Question: I am trying to add a Web Reference, using local WSDL/XSD files.
Unfortunately whenever I try, I get the exception below:

Am I doing something wrong?
It works with online web services.
Here is the full exception:
'''
System.InvalidCastException: Cannot cast from source type to destination type.
at System.Xml.Serialization.XmlSchemaImporter.CollectAttributeUsesNonOverlap (System.Xml.Schema.XmlSchemaObjectCollection src, System.Xml.Serialization.ClassMap map) [0x00000] in <filename unknown>:0
at System.Xml.Serialization.XmlSchemaImporter.ImportAttributes (System.Xml.XmlQualifiedName typeQName, System.Xml.Serialization.ClassMap cmap, System.Xml.Schema.XmlSchemaObjectCollection atts, System.Xml.Schema.XmlSchemaAnyAttribute anyat, System.Xml.Serialization.CodeIdentifiers classIds) [0x00000] in <filename unknown>:0
at System.Xml.Serialization.XmlSchemaImporter.ImportMembersMappingComposite (System.Xml.Schema.XmlSchemaComplexType stype, System.Xml.XmlQualifiedName refer) [0x00000] in <filename unknown>:0
at System.Xml.Serialization.XmlSchemaImporter.ImportMembersMapping (System.Xml.XmlQualifiedName name) [0x00000] in <filename unknown>:0
at System.ServiceModel.Description.XmlSerializerMessageContractImporterInternal.ImportPartsBySchemaElement (System.Xml.XmlQualifiedName qname, System.Collections.Generic.List'1 parts, System.Web.Services.Description.Message msg, System.Web.Services.Description.MessagePart msgPart) [0x00000] in <filename unknown>:0
at System.ServiceModel.Description.MessageContractImporterInternal.resolveMessage (System.Web.Services.Description.Message msg, System.ServiceModel.Description.MessageBodyDescription body, System.Collections.Generic.List'1 parts) [0x00000] in <filename unknown>:0
at System.ServiceModel.Description.MessageContractImporterInternal.DoImportContract () [0x00000] in <filename unknown>:0
at System.ServiceModel.Description.MessageContractImporterInternal.ImportContract (System.ServiceModel.Description.WsdlImporter importer, System.ServiceModel.Description.WsdlContractConversionContext context) [0x00000] in <filename unknown>:0
at System.ServiceModel.Description.XmlSerializerMessageContractImporter.System.ServiceModel.Description.IWsdlImportExtension.ImportContract (System.ServiceModel.Description.WsdlImporter importer, System.ServiceModel.Description.WsdlContractConversionContext context) [0x00000] in <filename unknown>:0
at System.ServiceModel.Description.WsdlImporter.ImportContract (System.Web.Services.Description.PortType wsdlPortType) [0x00000] in <filename unknown>:0
at System.ServiceModel.Description.WsdlImporter.ImportAllContracts () [0x00000] in <filename unknown>:0
at MonoDevelop.WebReferences.WCF.WebServiceDiscoveryResultWCF.CreateProxyFile (MonoDevelop.Projects.DotNetProject dotNetProject, FilePath basePath, System.String proxyNamespace, System.String referenceName) [0x00000] in <filename unknown>:0
at MonoDevelop.WebReferences.WebServiceDiscoveryResult.GenerateFiles (MonoDevelop.Projects.DotNetProject project, System.String namspace, System.String referenceName) [0x00000] in <filename unknown>:0
at MonoDevelop.WebReferences.Commands.WebReferenceCommandHandler.NewWebReference () [0x00000] in <filename unknown>:0
'''
Same error with both 'Windows Communication Foundation (WCF)' and '.NET 2.0 Web Services'.
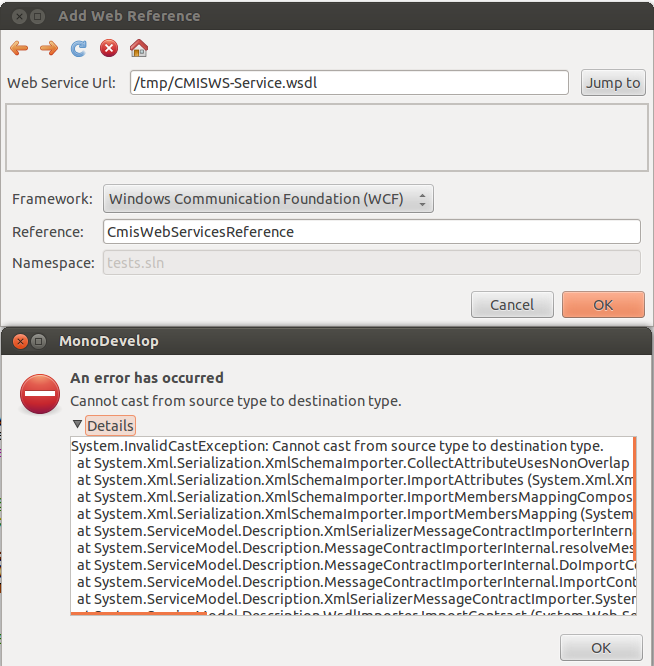
Answer: File a bug report at 'bugzilla.xamarin.com' (use "Class Libraries" / "WCF") and include the WSDL that you're trying to import.
From looking at that stack trace, Mono's WSDL importer doesn't like your import for some reason.